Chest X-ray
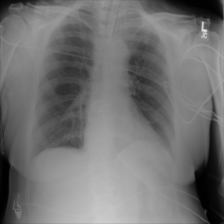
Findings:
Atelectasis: negative
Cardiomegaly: negative
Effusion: negative
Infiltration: negative
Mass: negative
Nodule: negative
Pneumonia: negative
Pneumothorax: negative
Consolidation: negative
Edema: negative
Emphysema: negative
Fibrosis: negative
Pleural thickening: negative
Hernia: negative